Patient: sex M, age 52
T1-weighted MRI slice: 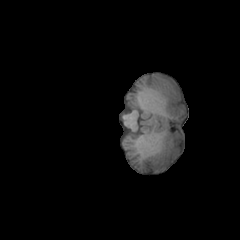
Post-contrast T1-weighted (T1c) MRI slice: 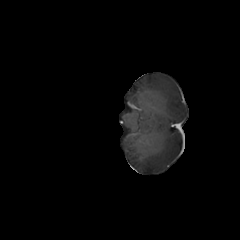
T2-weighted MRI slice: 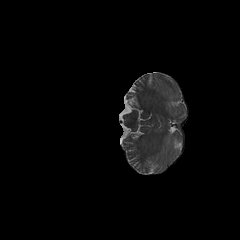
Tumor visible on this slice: no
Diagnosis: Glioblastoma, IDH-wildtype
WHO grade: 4